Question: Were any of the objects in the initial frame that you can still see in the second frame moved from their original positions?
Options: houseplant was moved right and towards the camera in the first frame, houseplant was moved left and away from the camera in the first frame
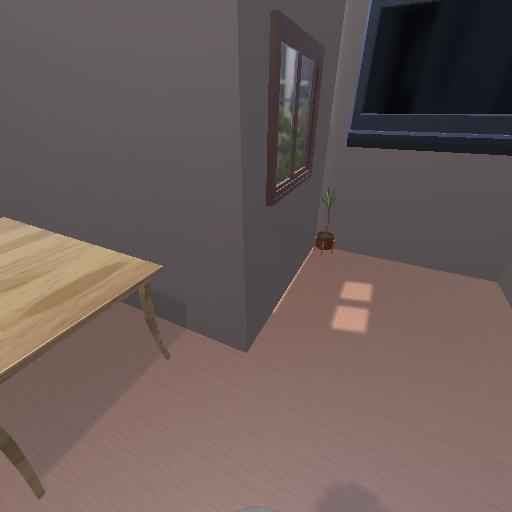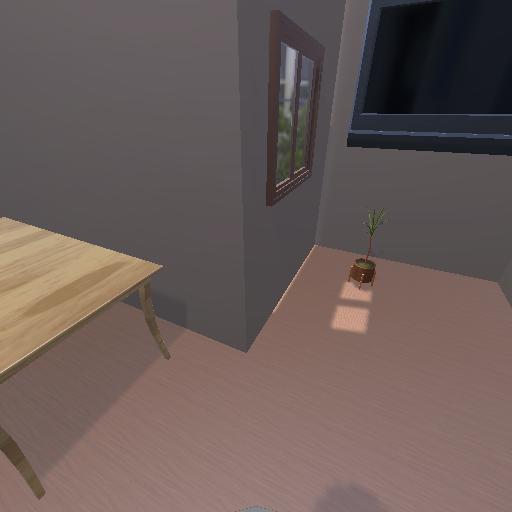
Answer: houseplant was moved right and towards the camera in the first frame